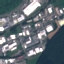
Land use / land cover class: Industrial